Question: I am pretty new to Excel VBA and I have to create a macro for working on a large amount of data. the data is in the following sample format :

I am writing a function to get the range such that for each cell in column A, such as AAAA, I need to get the range B2:B4. I wrote a function that scans column A till it finds a non empty cell (startCell), then taking reference from that cell, it obtains the first cell B2 by doing :
'''
Worksheets(sheetName).Cells(startCell.Row + 1, 2)
countStart = startCell.Row + 1
'''
Then it runs a loop that counts the no of cells in column B starting at B2 (using countStart as row no.) till it encounters an empty cell and stores the count in say countFinal. I then want to obtain the range between
'''
Worksheets(sheetName).Cells(startCell.Row + 1, 2)
'''
and
'''
Worksheets(sheetName).Cells(countFinal, 2)
'''
The same needs to be done for the cells with BBBB and CCCC
How can I do this?
PS : I cannot share the code here since the code is on my office machine and I am posting from my home machine. But I can see if I can post it later if needed.
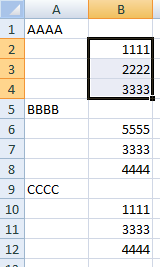
Answer: You need to combine starting and ending Range points using this syntax:
'''
Range(StartingCell, EndingCell)
'''
which in your situation could go as follows:
'''
Worksheets(sheetName).Range( _
Worksheets(sheetName).Cells(startCell.Row + 1, 2), _
Worksheets(sheetName).Cells(startCell.Row + 1, 2).End(XlDown))
'''